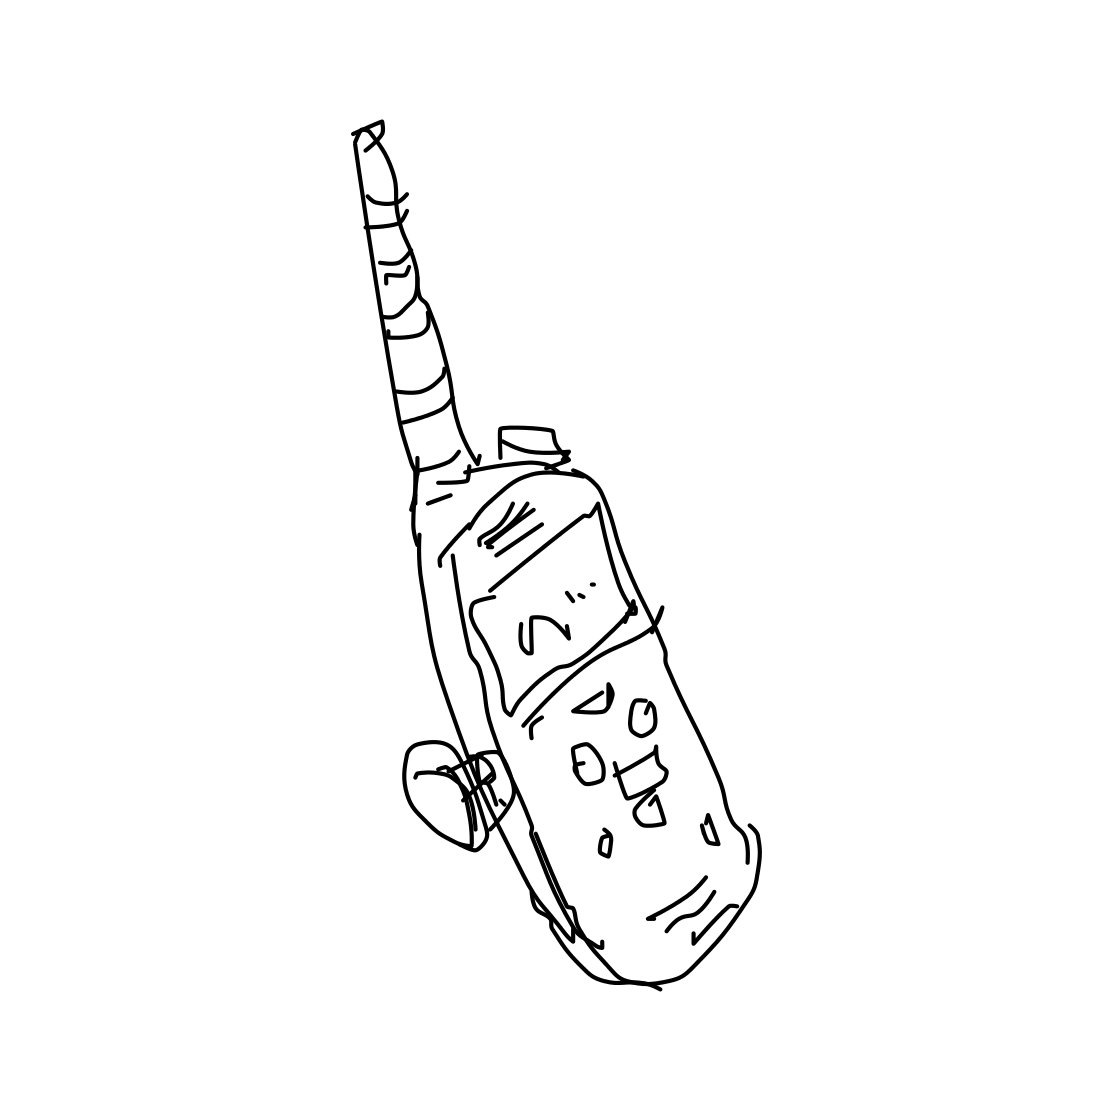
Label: walkie talkie